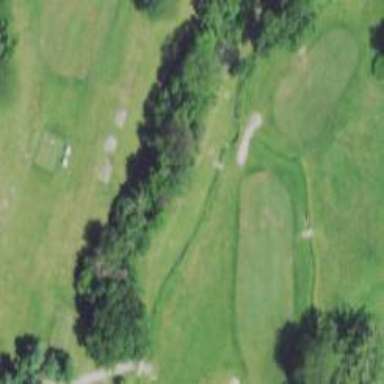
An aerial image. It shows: Path for both roads and golfers.